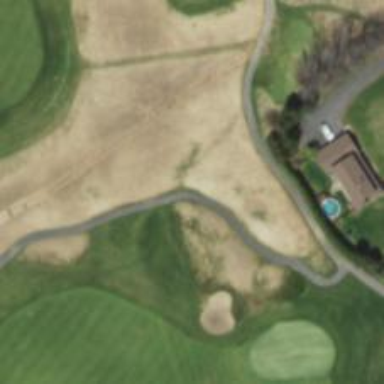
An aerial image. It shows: Pathway for golfing.